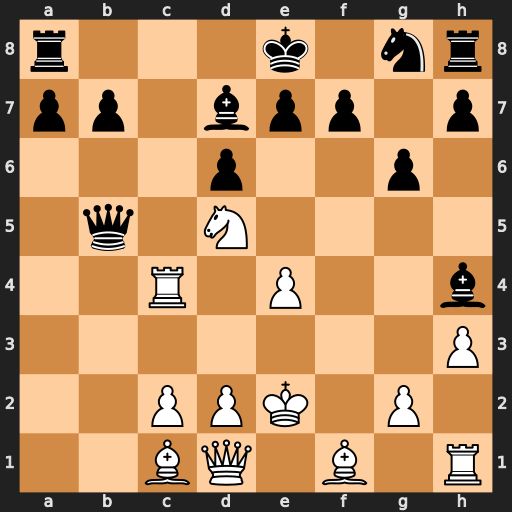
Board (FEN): r3k1nr/pp1bpp1p/3p2p1/1q1N4/2R1P2b/7P/2PPK1P1/2BQ1B1R
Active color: w
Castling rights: kq
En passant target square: -
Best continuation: Nc7+ Kf8 Nxb5